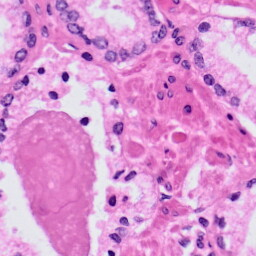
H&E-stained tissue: Prostate